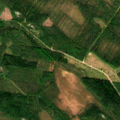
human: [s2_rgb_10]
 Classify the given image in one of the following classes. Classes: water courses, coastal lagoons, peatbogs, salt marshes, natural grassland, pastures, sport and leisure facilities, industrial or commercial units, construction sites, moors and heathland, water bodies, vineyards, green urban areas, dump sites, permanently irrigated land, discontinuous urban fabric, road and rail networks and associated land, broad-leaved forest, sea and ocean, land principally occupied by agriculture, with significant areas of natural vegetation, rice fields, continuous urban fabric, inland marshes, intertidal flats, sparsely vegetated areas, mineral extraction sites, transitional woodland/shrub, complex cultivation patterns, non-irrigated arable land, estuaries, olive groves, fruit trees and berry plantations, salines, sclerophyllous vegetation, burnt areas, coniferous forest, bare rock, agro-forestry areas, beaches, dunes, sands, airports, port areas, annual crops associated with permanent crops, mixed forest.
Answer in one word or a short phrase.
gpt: coniferous forest, mixed forest, transitional woodland/shrub, peatbogs